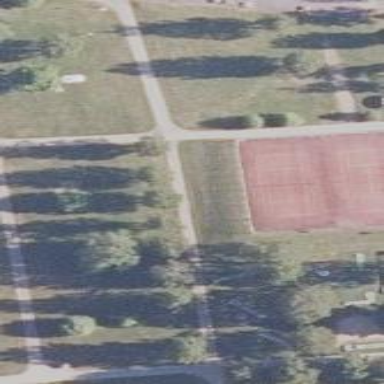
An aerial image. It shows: Paved tennis court in leisure land pitch.